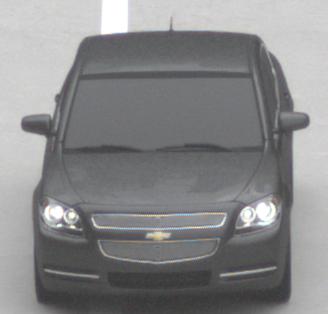
Make: Chevrolet
Model: Malibu 2.4
Detailed model: Malibu
Model produced from: 2012/07
Model produced until: 2014/08
Doors: 4
Color: gray
Road condition: dry road
Daytime: morning or afternoon
Contrast: low contrast